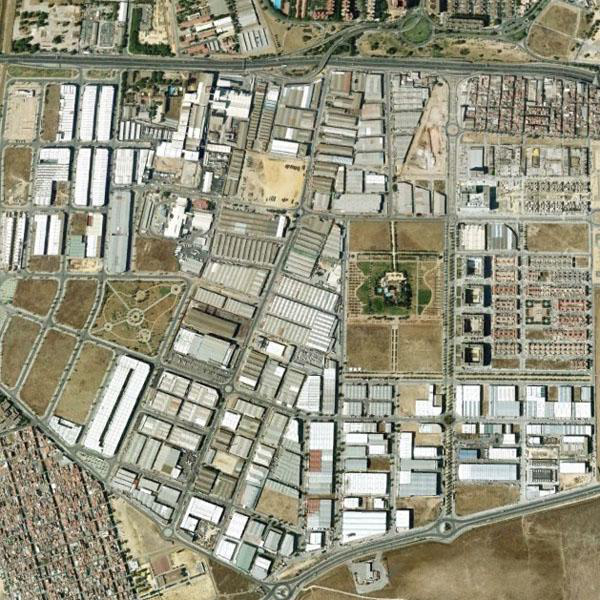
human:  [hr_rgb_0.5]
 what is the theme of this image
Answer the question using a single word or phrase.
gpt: dense residential